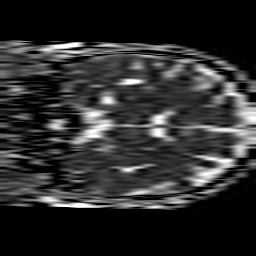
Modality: ADC
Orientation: coronal
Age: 57
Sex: male
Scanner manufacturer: philips
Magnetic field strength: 1.5 T
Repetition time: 3.503 s
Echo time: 0.09255 s